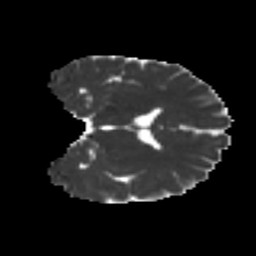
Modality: MD
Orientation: coronal
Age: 22
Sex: male
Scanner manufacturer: ge
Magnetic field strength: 3 T
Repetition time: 7.8 s
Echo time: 0.0611 s